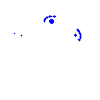
Particle: electron